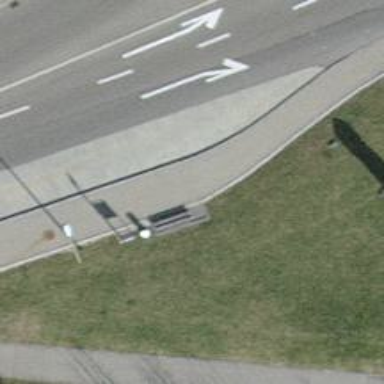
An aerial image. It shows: Platform for public transport. The platform is located by the road.